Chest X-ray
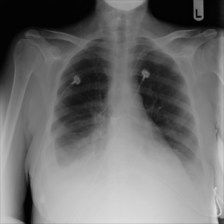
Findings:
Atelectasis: negative
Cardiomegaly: negative
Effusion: positive
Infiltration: negative
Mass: negative
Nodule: negative
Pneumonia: negative
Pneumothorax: negative
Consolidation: negative
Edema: negative
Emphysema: negative
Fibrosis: negative
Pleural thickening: negative
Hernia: negative